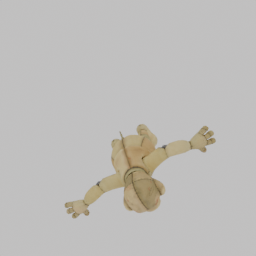
Label: animals